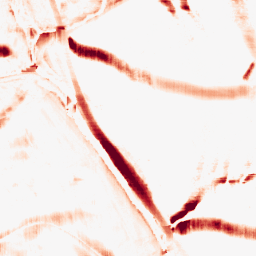
Category: morphological
Decomposition family: morphological_square
Decomposition parameters: operation: opening
size: 20
Upsampling method: sinc_blackman
Upsampling parameters: scale: 4
kernel_size: 8
Upsampling scale: 4